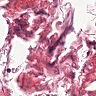
Metastatic tissue present: no